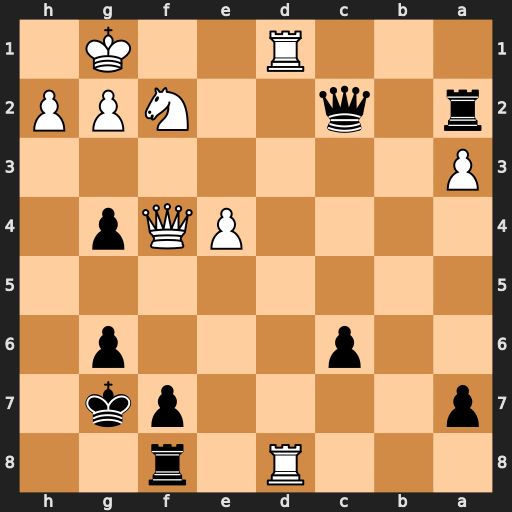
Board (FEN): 3R1r2/p4pk1/2p3p1/8/4PQp1/P7/r1q2NPP/3R2K1
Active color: b
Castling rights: -
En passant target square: -
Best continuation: Rxd8 Rxd8 Ra1+ Rd1 Rxd1+ Nxd1 Qxd1+